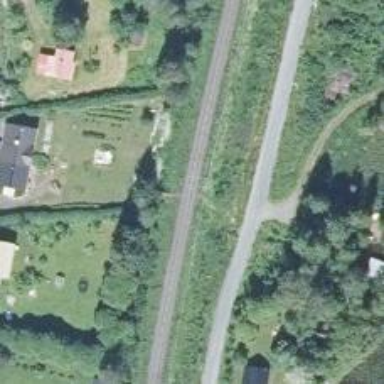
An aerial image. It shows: Railway track with continuous electrified contact line.